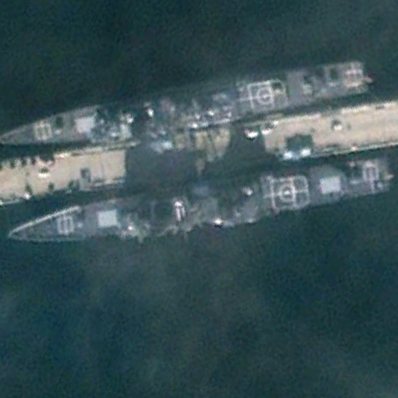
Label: cruiser